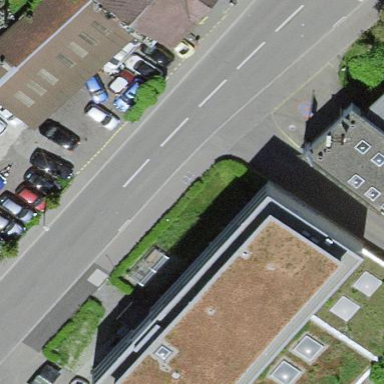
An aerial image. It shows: Commercial building.